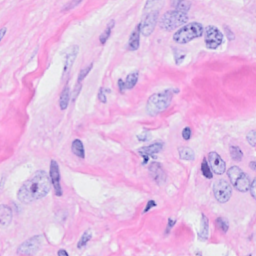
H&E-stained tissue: Breast